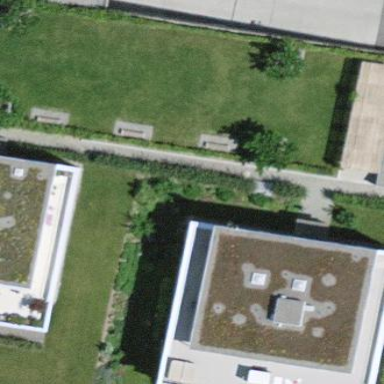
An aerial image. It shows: Apartment building with flat roof.